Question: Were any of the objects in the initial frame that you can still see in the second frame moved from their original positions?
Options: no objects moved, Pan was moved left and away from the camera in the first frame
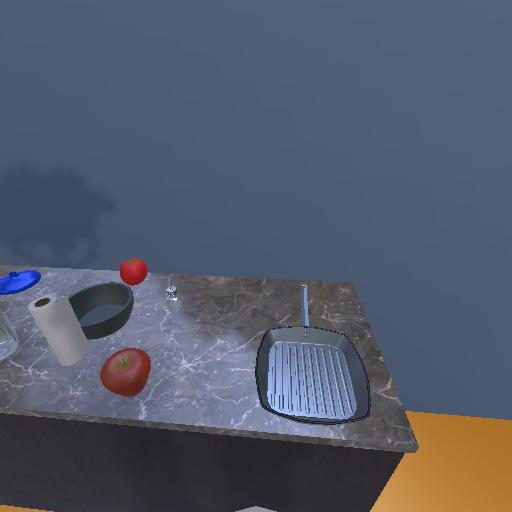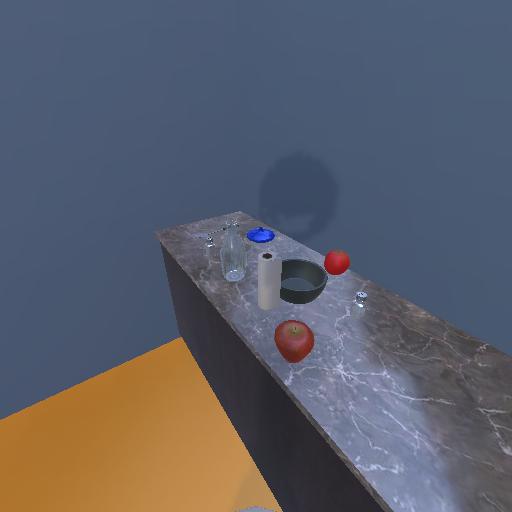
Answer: no objects moved